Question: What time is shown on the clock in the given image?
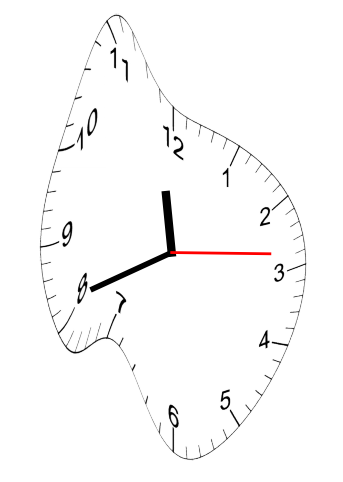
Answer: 11:41:14